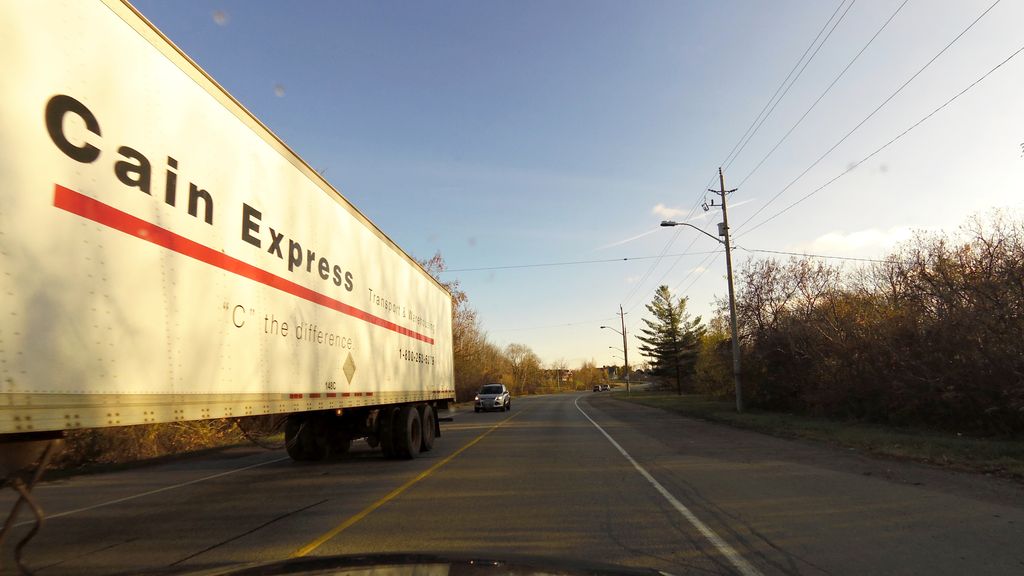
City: kitchener-waterloo